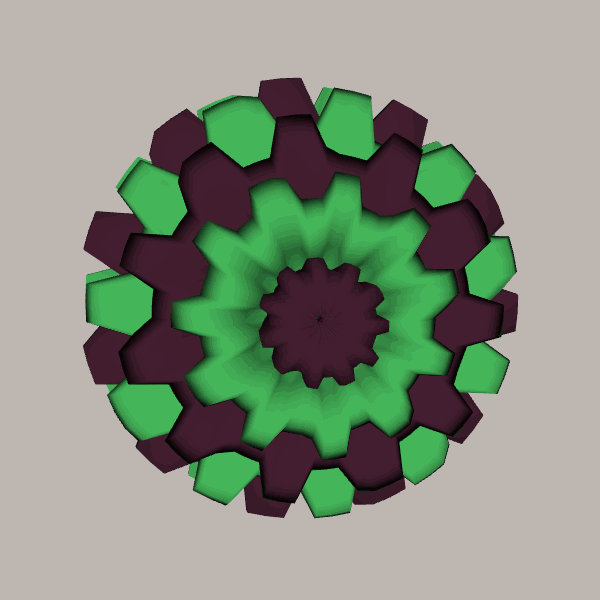
Background: light